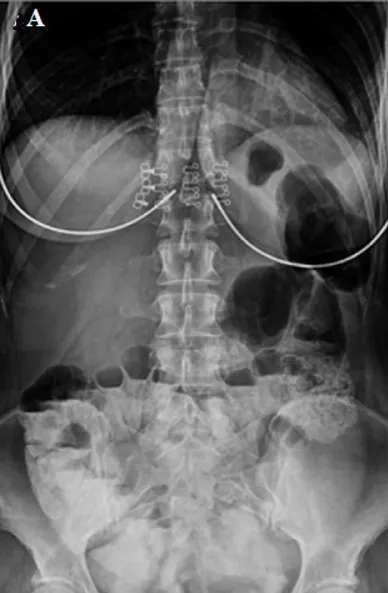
Abdominal X-ray of the patient:. On admission to the emergency department.
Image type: radiology (x_ray)